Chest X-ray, PA view. Patient: 43 years old, sex F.
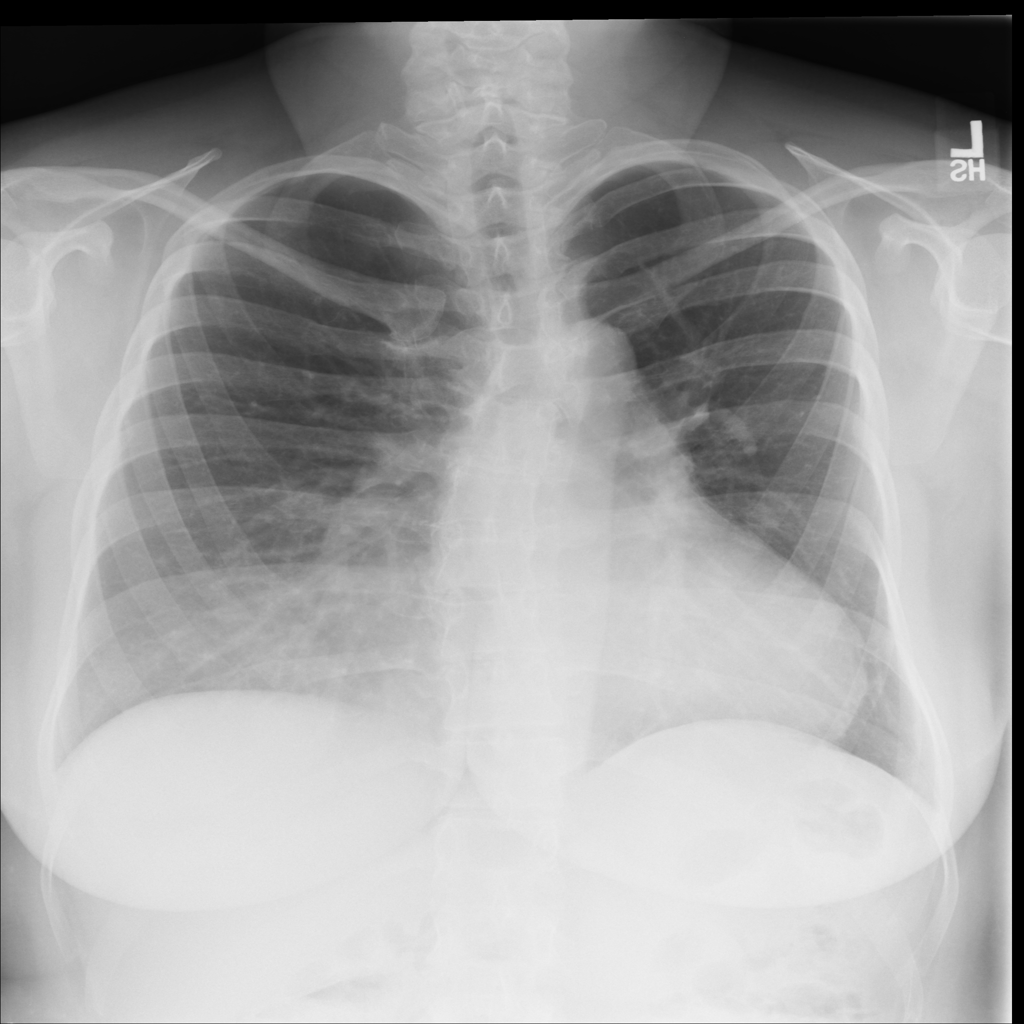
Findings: No Finding